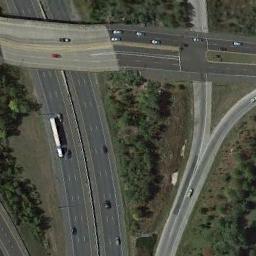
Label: overpass